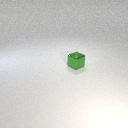
small green metal cube